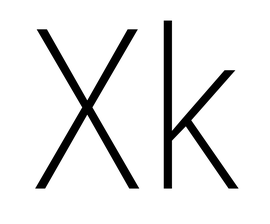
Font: Roboto_Condensed_ExtraLight